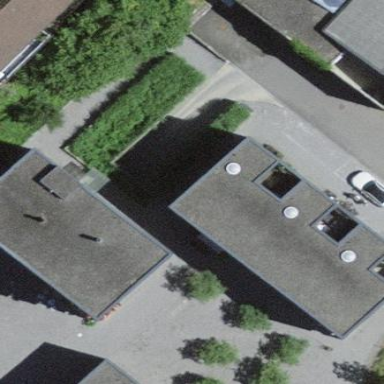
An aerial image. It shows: House with flat roof.